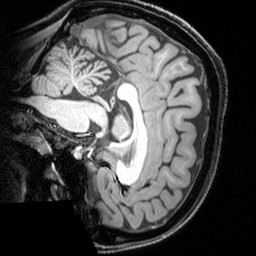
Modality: T1w
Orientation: sagittal
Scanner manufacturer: siemens
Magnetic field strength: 3 T
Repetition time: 1.9 s
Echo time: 0.00397 s